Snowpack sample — Buffalo Mountain, Silverthorne, Colorado, USA (1/25/25, 10:11 AM MST)
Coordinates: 39.6222, -106.1139
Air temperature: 22 °F
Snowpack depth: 110 cm
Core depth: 40 cm
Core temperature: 46.4 °F
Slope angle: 12°, slope face: 102°
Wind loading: high
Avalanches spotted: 0
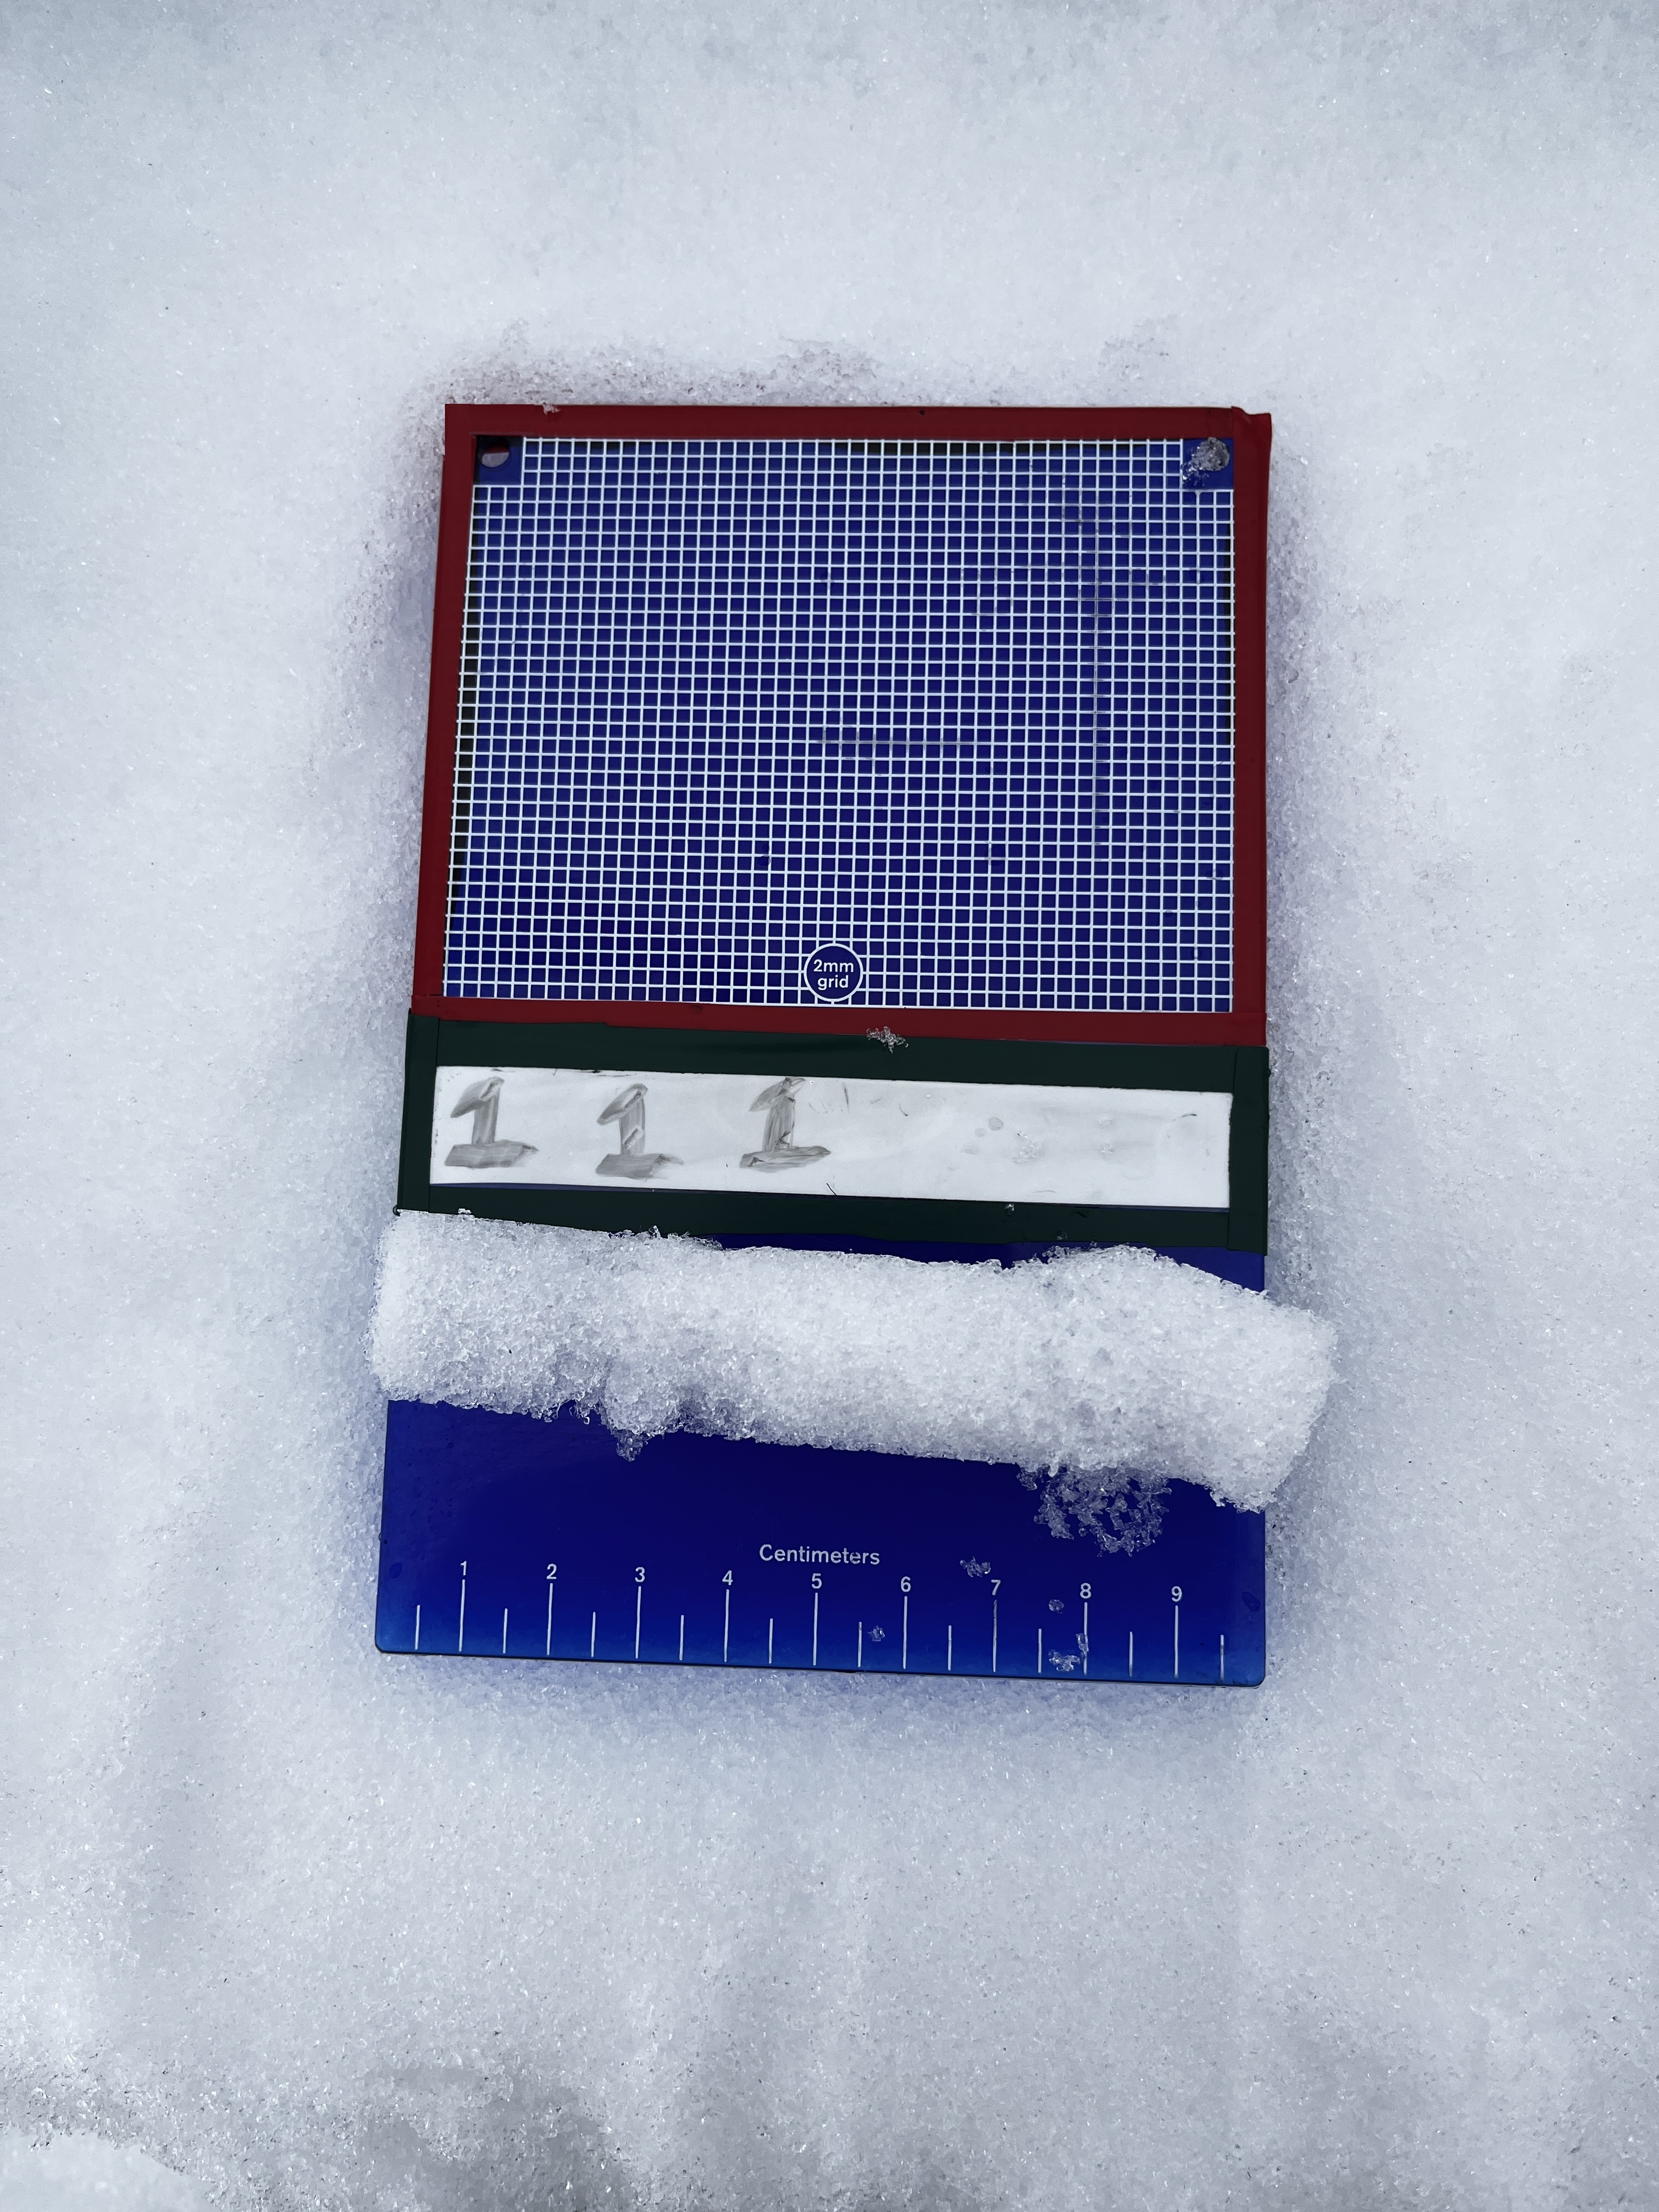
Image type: crystal_card
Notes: No avalanches nearby, collected on the outskirts of a fire break 15 meters from the treeline, on way to Buffalo and Red Mountain